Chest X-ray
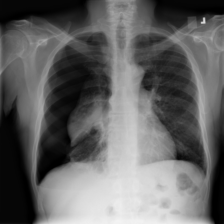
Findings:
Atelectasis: positive
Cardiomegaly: negative
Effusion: positive
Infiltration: positive
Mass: positive
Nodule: negative
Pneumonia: negative
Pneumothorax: positive
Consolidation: negative
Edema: negative
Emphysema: negative
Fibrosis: negative
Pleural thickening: negative
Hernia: negative